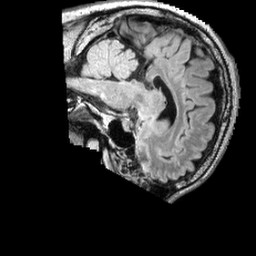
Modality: FLAIR
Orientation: sagittal
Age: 46
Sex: male
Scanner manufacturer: siemens
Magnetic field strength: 3 T
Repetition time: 5 s
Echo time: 0.387 s